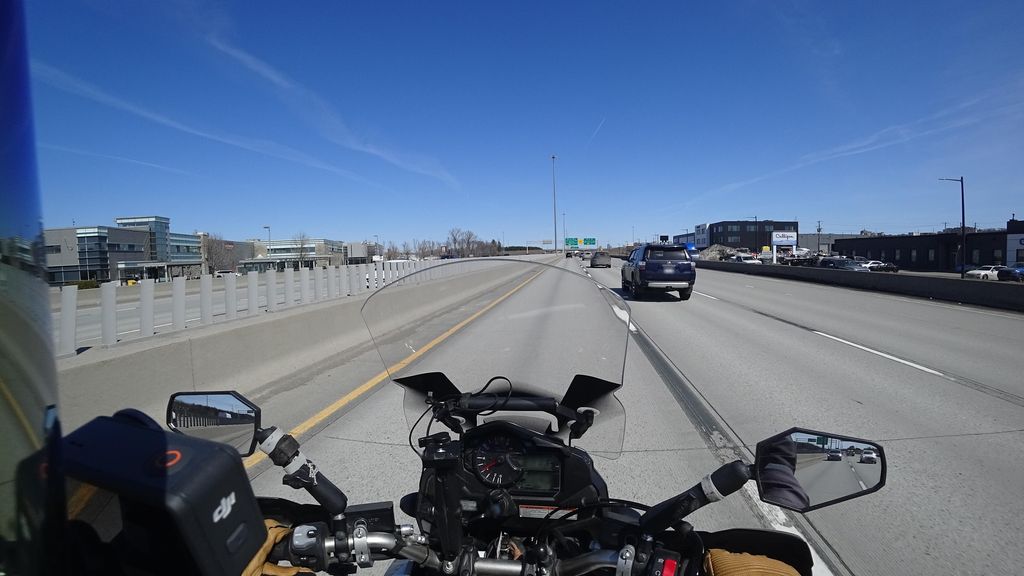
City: quebec_city